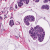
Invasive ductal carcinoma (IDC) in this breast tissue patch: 1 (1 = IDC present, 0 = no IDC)